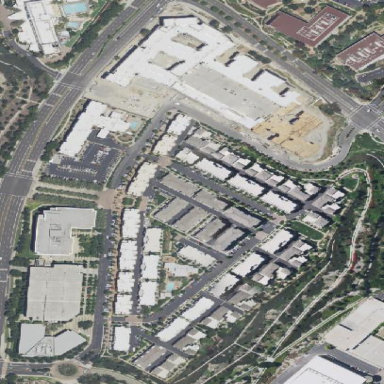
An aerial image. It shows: Residential area with condominium housing.